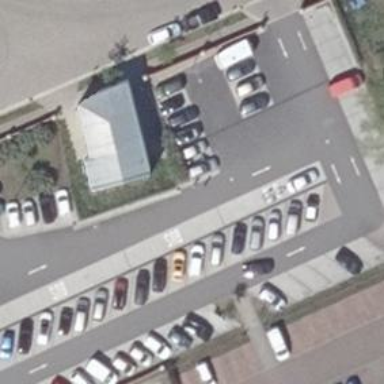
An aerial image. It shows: Parking area with surface.